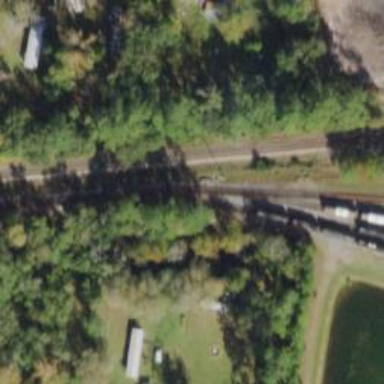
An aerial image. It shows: Rail spur service.